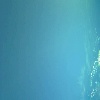
Label: water